Field crop: maize
Growth stage: 2
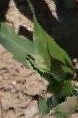
Species: maize